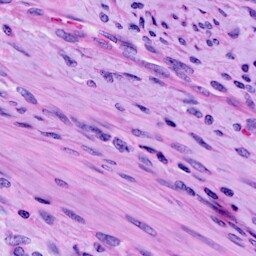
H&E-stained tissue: Cervix